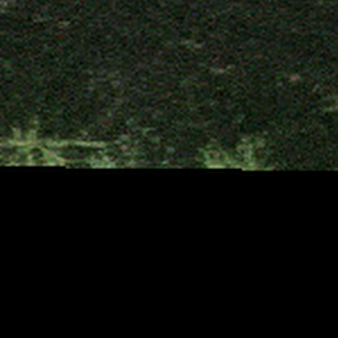
Label: other